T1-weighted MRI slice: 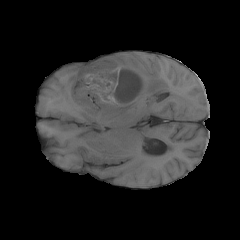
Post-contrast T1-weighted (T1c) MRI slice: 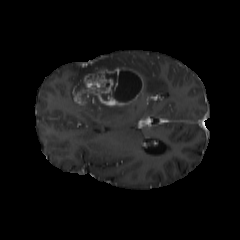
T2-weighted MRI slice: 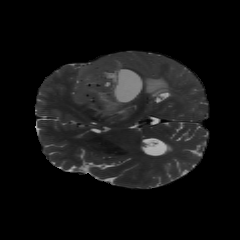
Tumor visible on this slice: yes